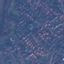
Label: Residential